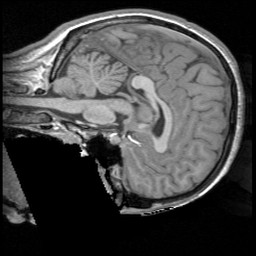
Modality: T1w
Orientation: sagittal